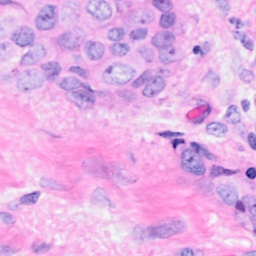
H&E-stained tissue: Breast